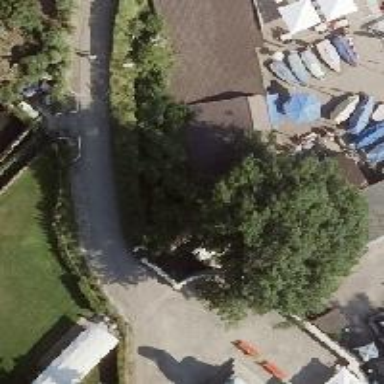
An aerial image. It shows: Sailing school specializing in sailing lessons. The boats used are of the sailing type.